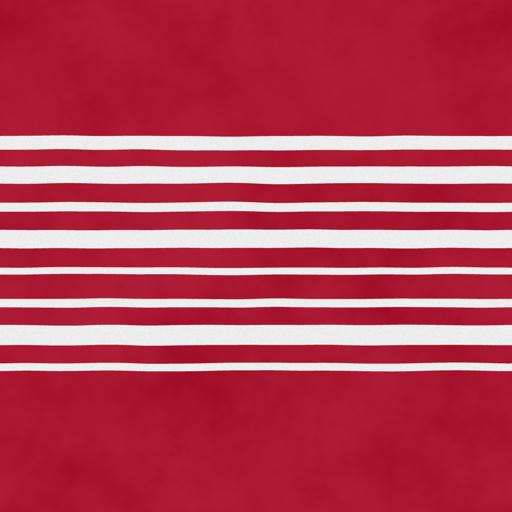
Tags: christmas tree ornament